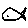
Label: fish